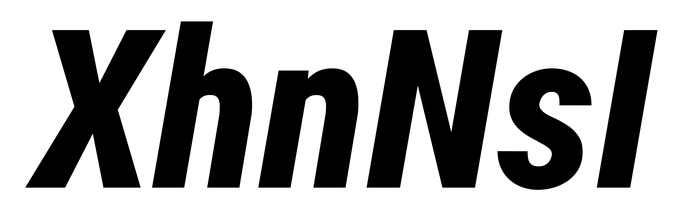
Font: Roboto-Italic_Condensed_ExtraBold_Italic